Question: I have an existing project that I created with Android Studio. I have gotten away without needing to change the project structure settings so far, but now I need to add the Facebook SDK and need to add a new module. Does anyone know why I can't see any other options in my project structure? I have tried rebuilding my project, but no luck. BTW, I'm on v0.2.9.

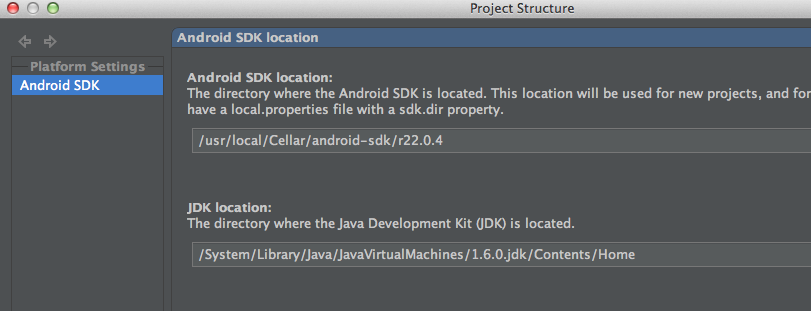
Answer: It looks like Android Studio has moved things around a bit. There are numerous other posts out there about this, but settings like "module settings" and others are now just in the context menu of your project.
Also consider using your "settings.gradle" to reference local modules if needed. When you sync your project, it will automatically set up your module settings for you.